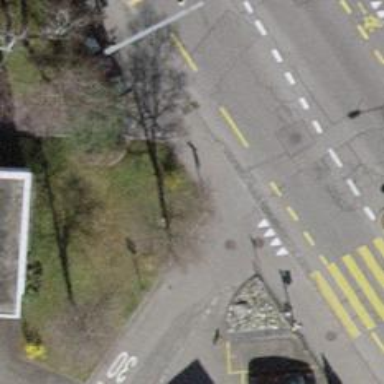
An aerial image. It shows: Unmarked crossing with traffic calming table on the road.